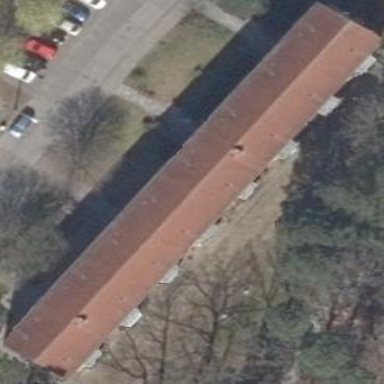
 with the roof oriented along the building."